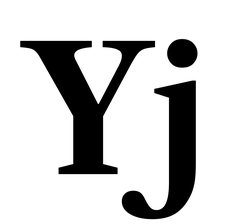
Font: LibreCaslonText_Bold